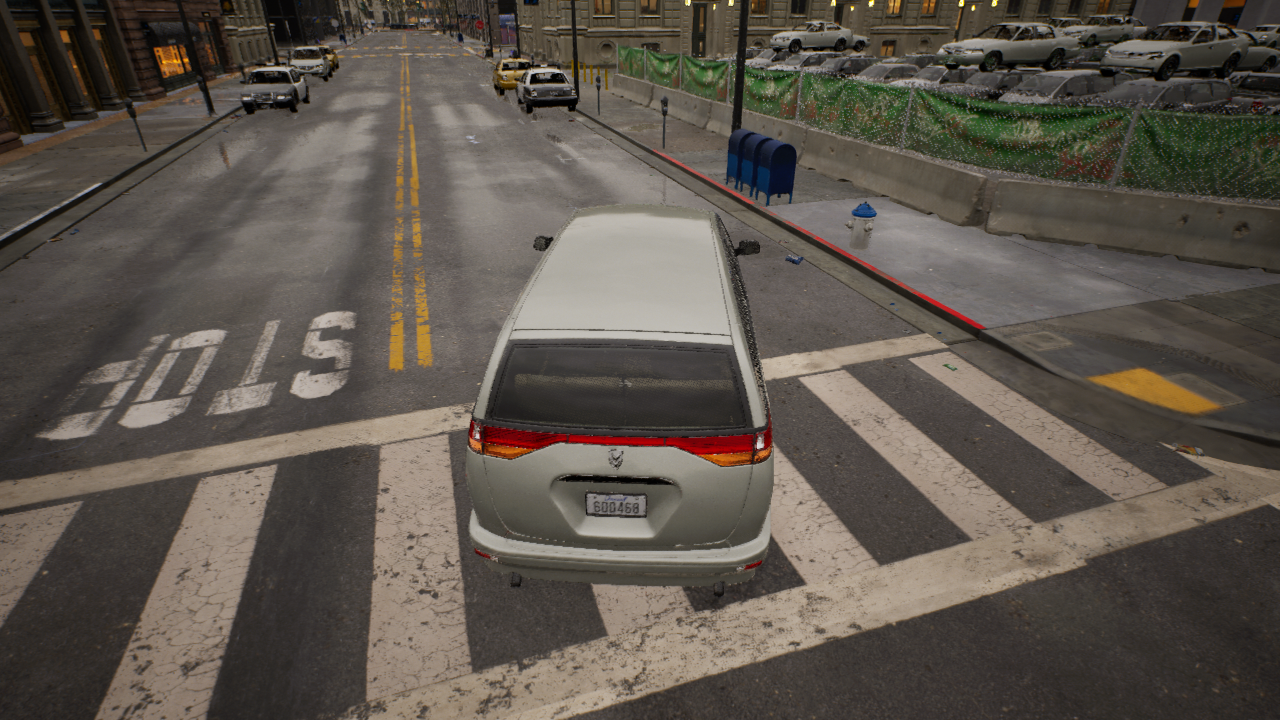
Venue: intersection
Lighting: golden hour
Vehicle rig: minivan